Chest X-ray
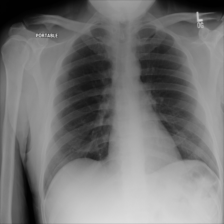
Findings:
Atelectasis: negative
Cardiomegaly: negative
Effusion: negative
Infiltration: negative
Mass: negative
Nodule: negative
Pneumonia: negative
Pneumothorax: negative
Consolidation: negative
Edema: negative
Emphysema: negative
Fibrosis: negative
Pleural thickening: negative
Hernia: negative